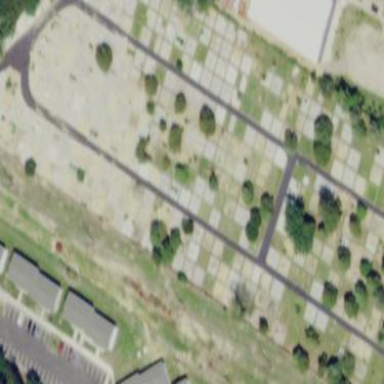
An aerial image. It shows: Cemetery.